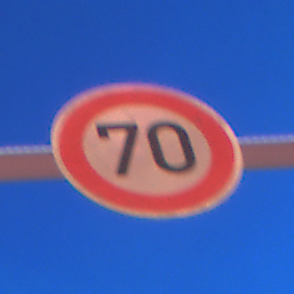
Verkehrszeichen: Geschwindigkeit70
Umgebung: Outdoor, Urban
Tageszeit: Night
Wetter: PartlyCloudy
Licht: Artificial
Jahreszeit: NotSpecified
Kontrast: HighContrast